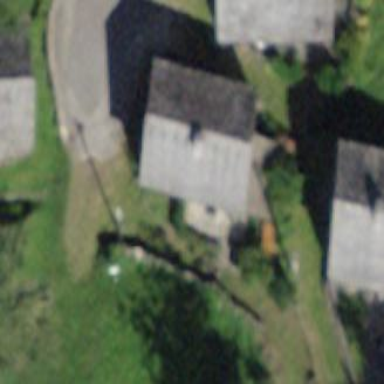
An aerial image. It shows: Simple and straightforward house.